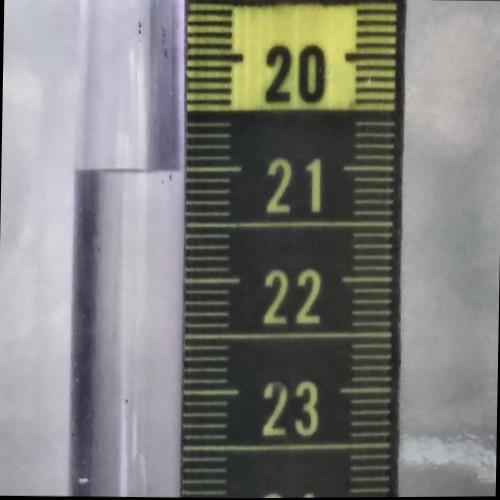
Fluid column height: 21.0 cm